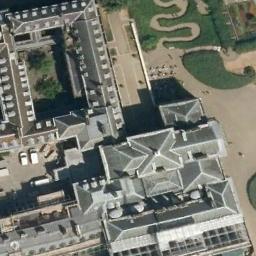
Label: palace